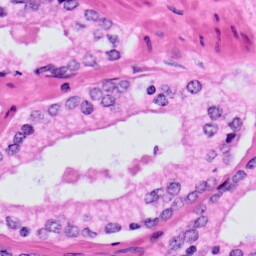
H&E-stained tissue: Prostate